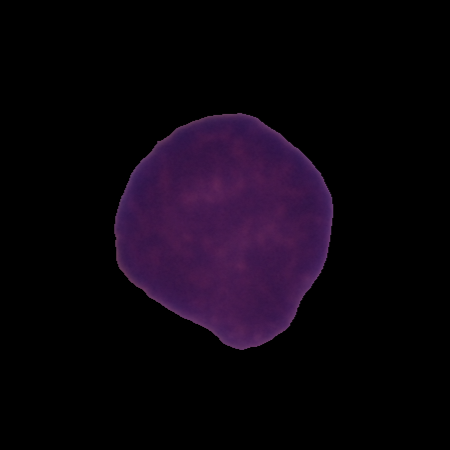
Label: healthy